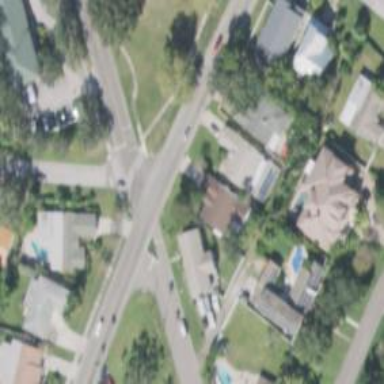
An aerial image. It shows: Unmarked crossing on the road.